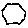
Label: hexagon